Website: slack
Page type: billing-address
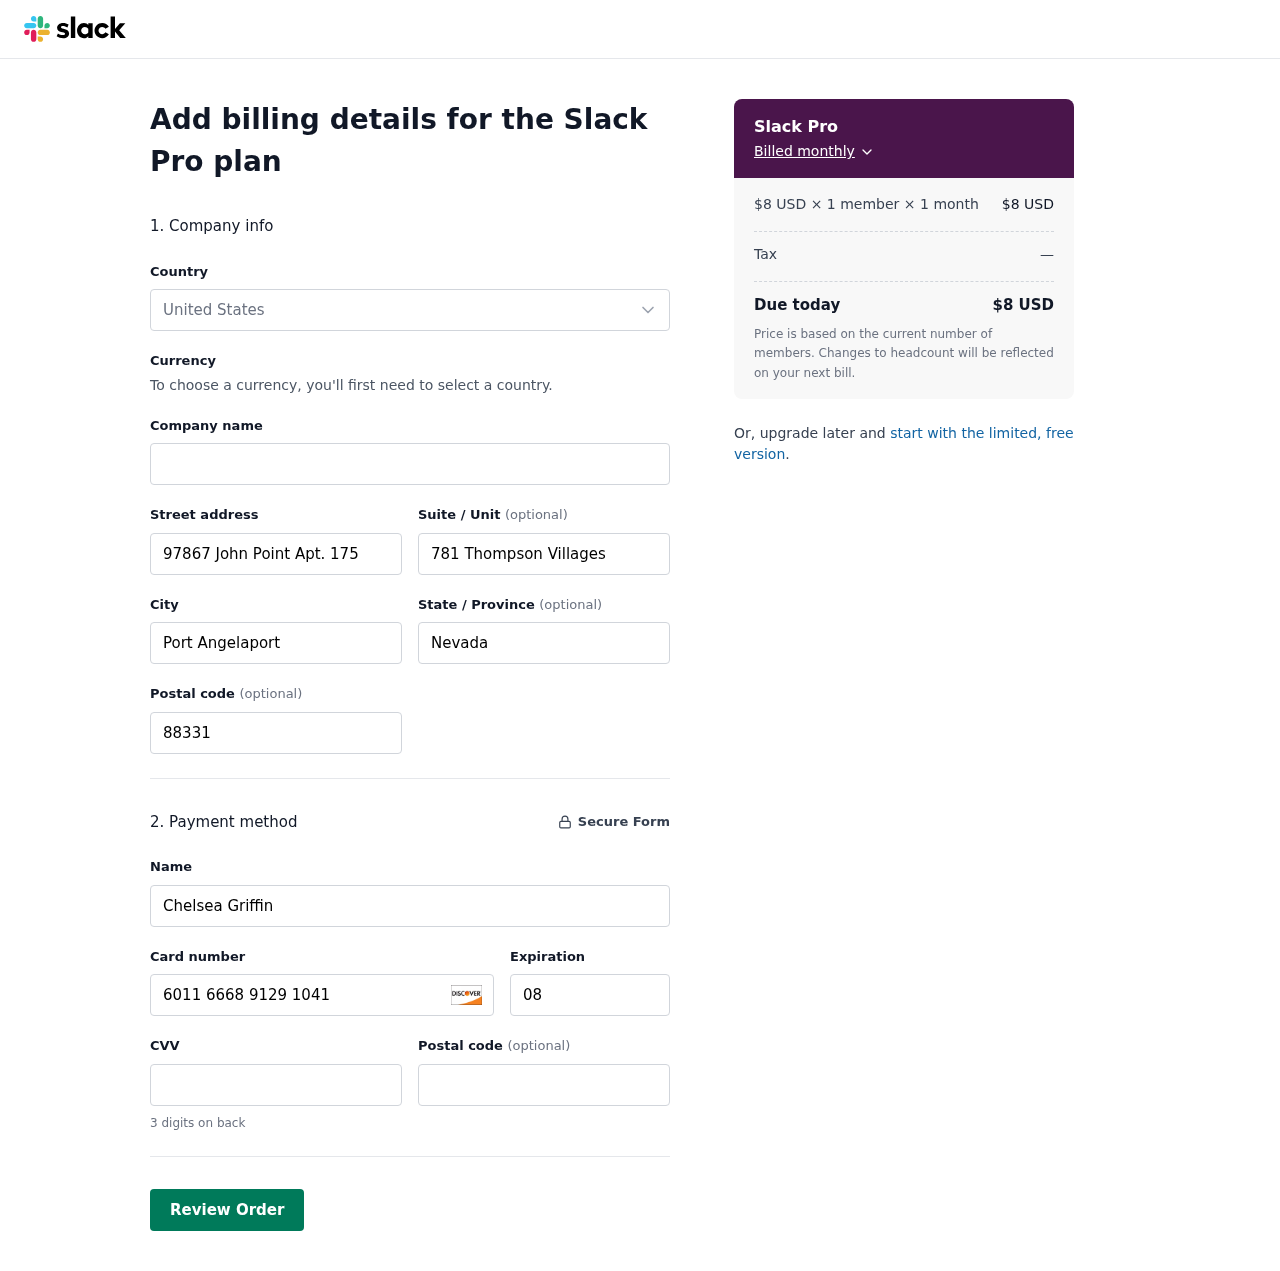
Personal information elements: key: PII_CARD_CVV
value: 016
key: PII_CARD_EXPIRY
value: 08/26
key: PII_CARD_NUMBER
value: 6011 6668 9129 1041
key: PII_CITY
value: Port Angelaport
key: PII_COUNTRY
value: United States
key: PII_FULLNAME
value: Chelsea Griffin
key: PII_POSTCODE
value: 88331
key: PII_POSTCODE2
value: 20414
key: PII_STATE
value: Nevada
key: PII_STREET
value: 97867 John Point Apt. 175
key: PII_STREET2
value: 781 Thompson Villages
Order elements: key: ORDER_PLAN_PRICE
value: $8 USD
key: ORDER_NUM_MEMBERS
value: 1 member
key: ORDER_NUM_MONTHS
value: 1 month
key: ORDER_SUBTOTAL
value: $8 USD
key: ORDER_TAX
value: —
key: ORDER_TOTAL
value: $8 USD